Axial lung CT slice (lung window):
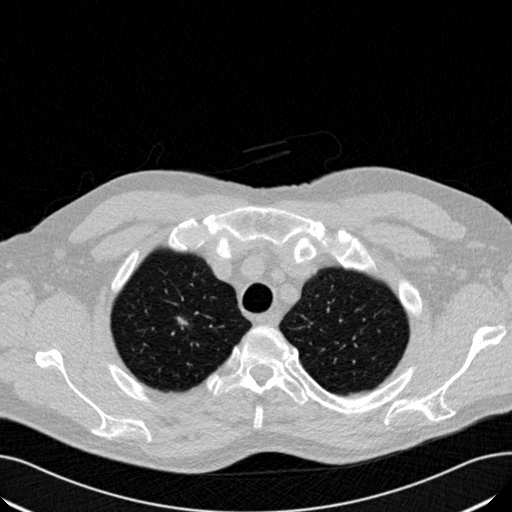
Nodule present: yes
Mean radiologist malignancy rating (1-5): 2.667